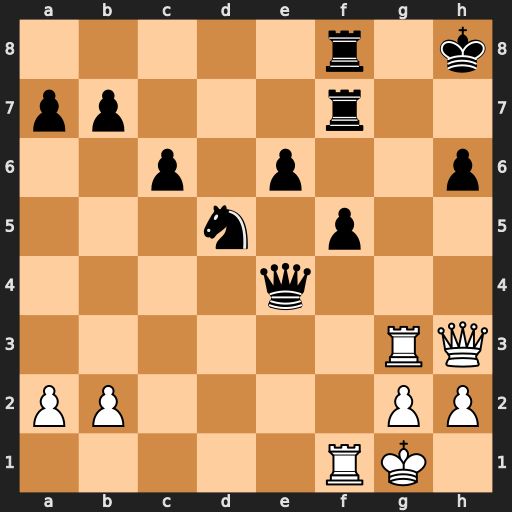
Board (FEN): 5r1k/pp3r2/2p1p2p/3n1p2/4q3/6RQ/PP4PP/5RK1
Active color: w
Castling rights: -
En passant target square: -
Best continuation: Qxh6+ Rh7 Qxf8#